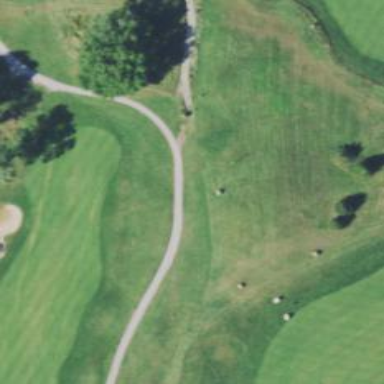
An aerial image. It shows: Path used for both walking and golf.